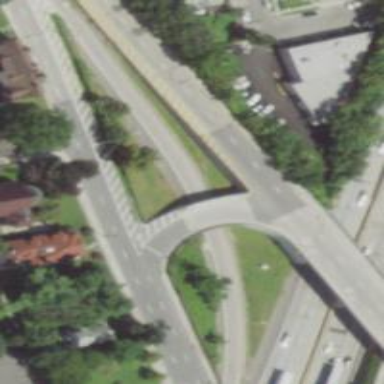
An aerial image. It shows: Secondary link road with bridge.